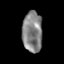
Tissue: skin
Cell type: Epithelial cells
Senescence score: 0.2874
Nuclear area (px): 791
Mean DAPI intensity: 131.614